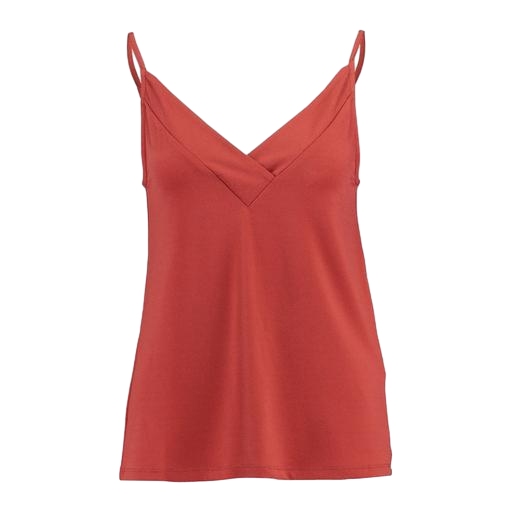
red double strap v-back camisole, strappy v neck cami, longline cami, white background